Here is a 2-D grayscale rendering of raw bearing vibration samples (signal-to-image). Determine the bearing's health state. Answer with exactly one of: normal, inner_race, outer_race, ball.
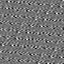
Answer: inner_race